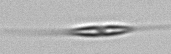
Label: Cylindrotheca